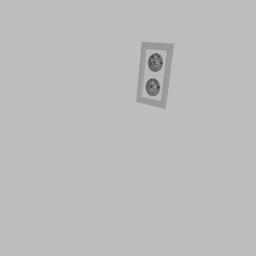
Label: appliances